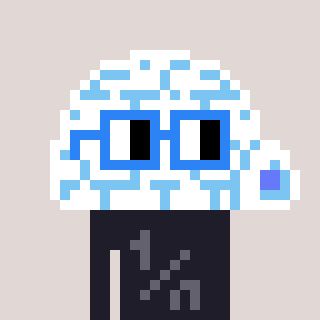
a pixel art character with square blue glasses, a igloo-shaped head and a grayscale-colored body on a warm background